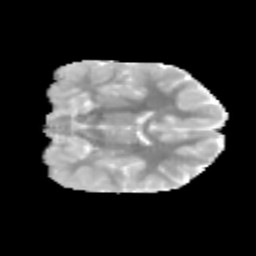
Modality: MD
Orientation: coronal
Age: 10
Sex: male
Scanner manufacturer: siemens
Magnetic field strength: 3 T
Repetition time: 3.8 s
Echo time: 0.07 s